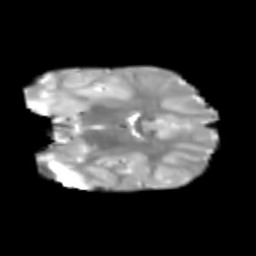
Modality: T2w
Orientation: coronal
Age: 6
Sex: male
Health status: healthy